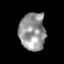
Tissue: skin
Cell type: Epithelial cells
Senescence score: 0.286
Nuclear area (px): 964
Mean DAPI intensity: 148.917